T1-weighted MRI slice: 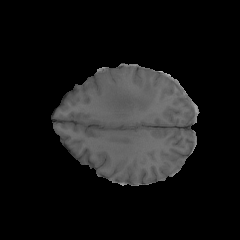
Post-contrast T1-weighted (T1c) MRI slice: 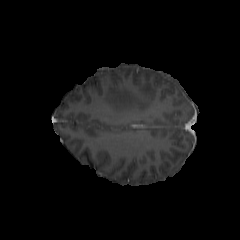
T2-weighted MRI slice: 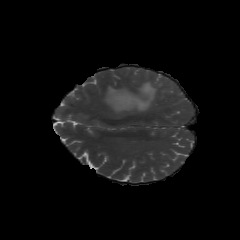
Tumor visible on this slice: yes